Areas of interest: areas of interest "Swimming Pool"
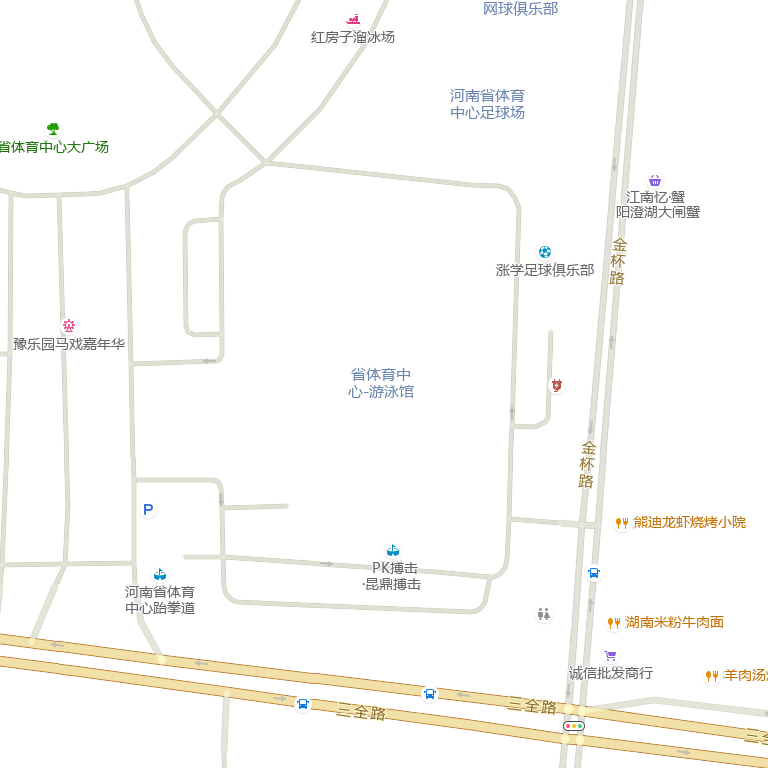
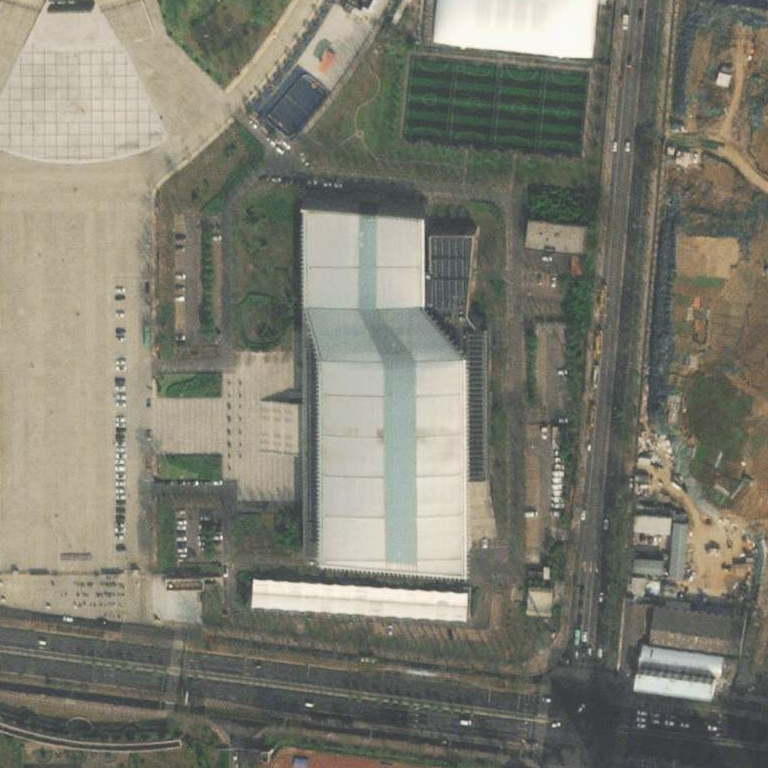